Question: Related to this question <URL>, but I decided to ask another question for the sake of clarity as the 'new' question is not directly related to the original. Briefly, I am using ddply to cumulatively sum a value for each of three years. My code takes data from the first year and repeats in in the second and third-year rows of the column. My guess is that each 1-year chunk is being copied to the whole of the column, but I don't understand why.
Q. How can I get a cumulatively summed value for each year, in the right rows of the designated column?
[Edit: the for loop - or something similar - is important, as ultimately I want to automagically calculate new columns based on a list of column names, rather than calculating each new column by hand. The loop iterates over the list of column names.]

I use the ddply and cumsum combination frequently so it is rather vexing to suddenly be having problems with it.
[Edit: this code has been updated to the solution I settled on, which is based on @Chase's answer below]
'''
require(lubridate)
require(plyr)
require(xts)
require(reshape)
require(reshape2)
set.seed(12345)
# create dummy time series data
monthsback <- 24
startdate <- as.Date(paste(year(now()),month(now()),"1",sep = "-")) - months(monthsback)
mydf <- data.frame(mydate = seq(as.Date(startdate), by = "month", length.out = monthsback),
myvalue1 = runif(monthsback, min = 600, max = 800),
myvalue2 = runif(monthsback, min = 1900, max = 2400),
myvalue3 = runif(monthsback, min = 50, max = 80),
myvalue4 = runif(monthsback, min = 200, max = 300))
mydf$year <- as.numeric(format(as.Date(mydf$mydate), format="%Y"))
mydf$month <- as.numeric(format(as.Date(mydf$mydate), format="%m"))
# Select columns to process
newcolnames <- c('myvalue1','myvalue4','myvalue2')
# melt n' cast
mydf.m <- mydf[,c('mydate','year',newcolnames)]
mydf.m <- melt(mydf.m, measure.vars = newcolnames)
mydf.m <- ddply(mydf.m, c("year", "variable"), transform, newcol = cumsum(value))
mydf.m <- dcast(mydate ~ variable, data = mydf.m, value.var = "newcol")
colnames(mydf.m) <- c('mydate',paste(newcolnames, "_cum", sep = ""))
mydf <- merge(mydf, mydf.m, by = 'mydate', all = FALSE)
mydf
'''
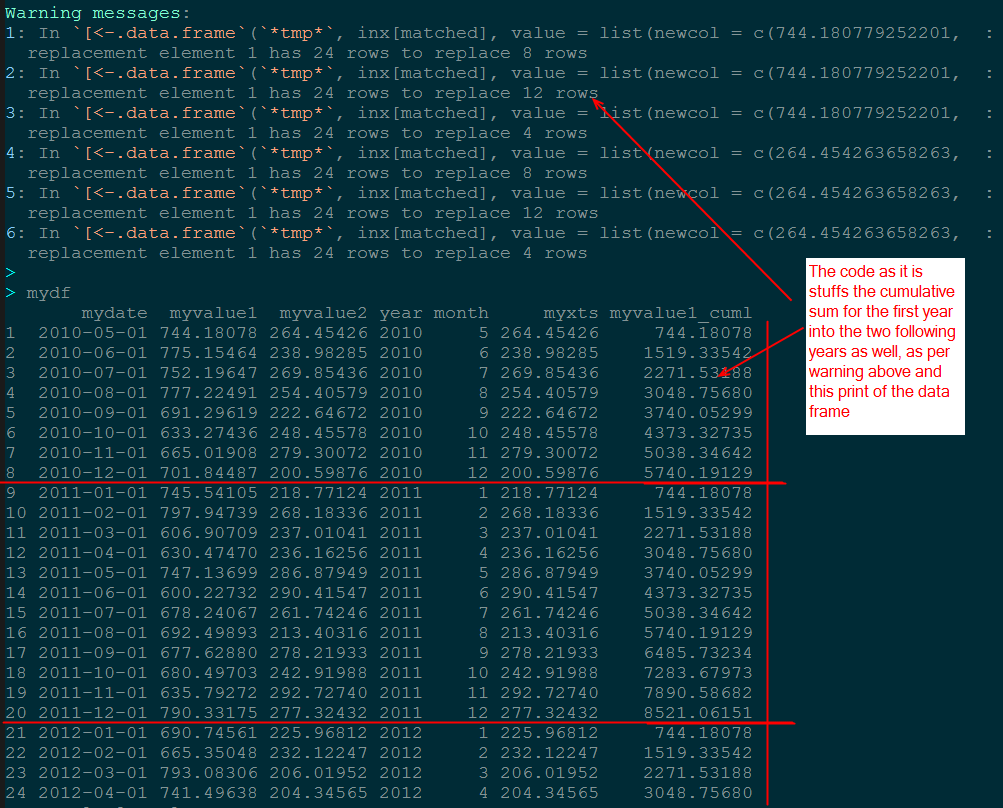
Answer: I don't really follow your for loop there, but are you overcomplicating things? Can't you just directly use 'transform' and 'ddply'?
'''
#Make sure it's ordered properly
mydf <- mydf[order(mydf$year, mydf$month),]
#Use ddply to calculate the cumsum by year:
ddply(mydf, "year", transform,
cumsum1 = cumsum(myvalue1),
cumsum2 = cumsum(myvalue2))
#----------
mydate myvalue1 myvalue2 year month cumsum1 cumsum2
1 2010-05-01 <PHONE> <PHONE> 2010 5 <PHONE> <PHONE>
2 2010-06-01 <PHONE> <PHONE> 2010 6 <PHONE> <PHONE>
3 2010-07-01 <PHONE> <PHONE> 2010 7 2271.5319 <PHONE>
....
9 2011-01-01 <PHONE> <PHONE> 2011 1 <PHONE> <PHONE>
10 2011-02-01 <PHONE> <PHONE> 2011 2 <PHONE> <PHONE>
11 2011-03-01 <PHONE> <PHONE> 2011 3 2150.3955 <PHONE>
...
21 2012-01-01 <PHONE> <PHONE> 2012 1 <PHONE> <PHONE>
22 2012-02-01 <PHONE> <PHONE> 2012 2 <PHONE> <PHONE>
23 2012-03-01 <PHONE> <PHONE> 2012 3 2149.1792 <PHONE>
'''
- this is untested as I don't have R on this machine, but this is what I had in mind:
'''
require(reshape2)
mydf.m <- melt(mydf, measure.vars = newcolnames)
mydf.m <- ddply(mydf.m, c("year", "variable"), transform, newcol = cumsum(value))
dcast(mydate + year + month ~ variable, data = mydf.m, value.var = "newcol")
'''